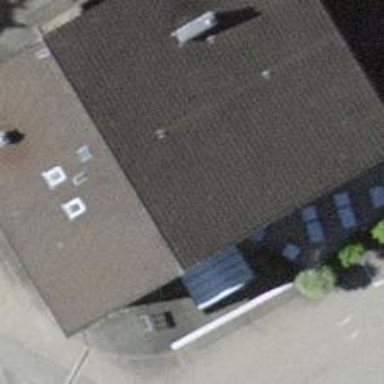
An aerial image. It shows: Restaurant.